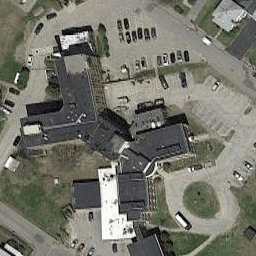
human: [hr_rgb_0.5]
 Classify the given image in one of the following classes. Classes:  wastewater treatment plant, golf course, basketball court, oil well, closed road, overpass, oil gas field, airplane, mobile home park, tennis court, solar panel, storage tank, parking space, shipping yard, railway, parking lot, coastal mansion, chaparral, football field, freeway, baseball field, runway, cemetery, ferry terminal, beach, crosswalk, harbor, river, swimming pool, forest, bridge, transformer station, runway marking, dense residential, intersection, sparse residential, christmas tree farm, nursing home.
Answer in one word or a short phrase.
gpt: nursing home